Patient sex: M
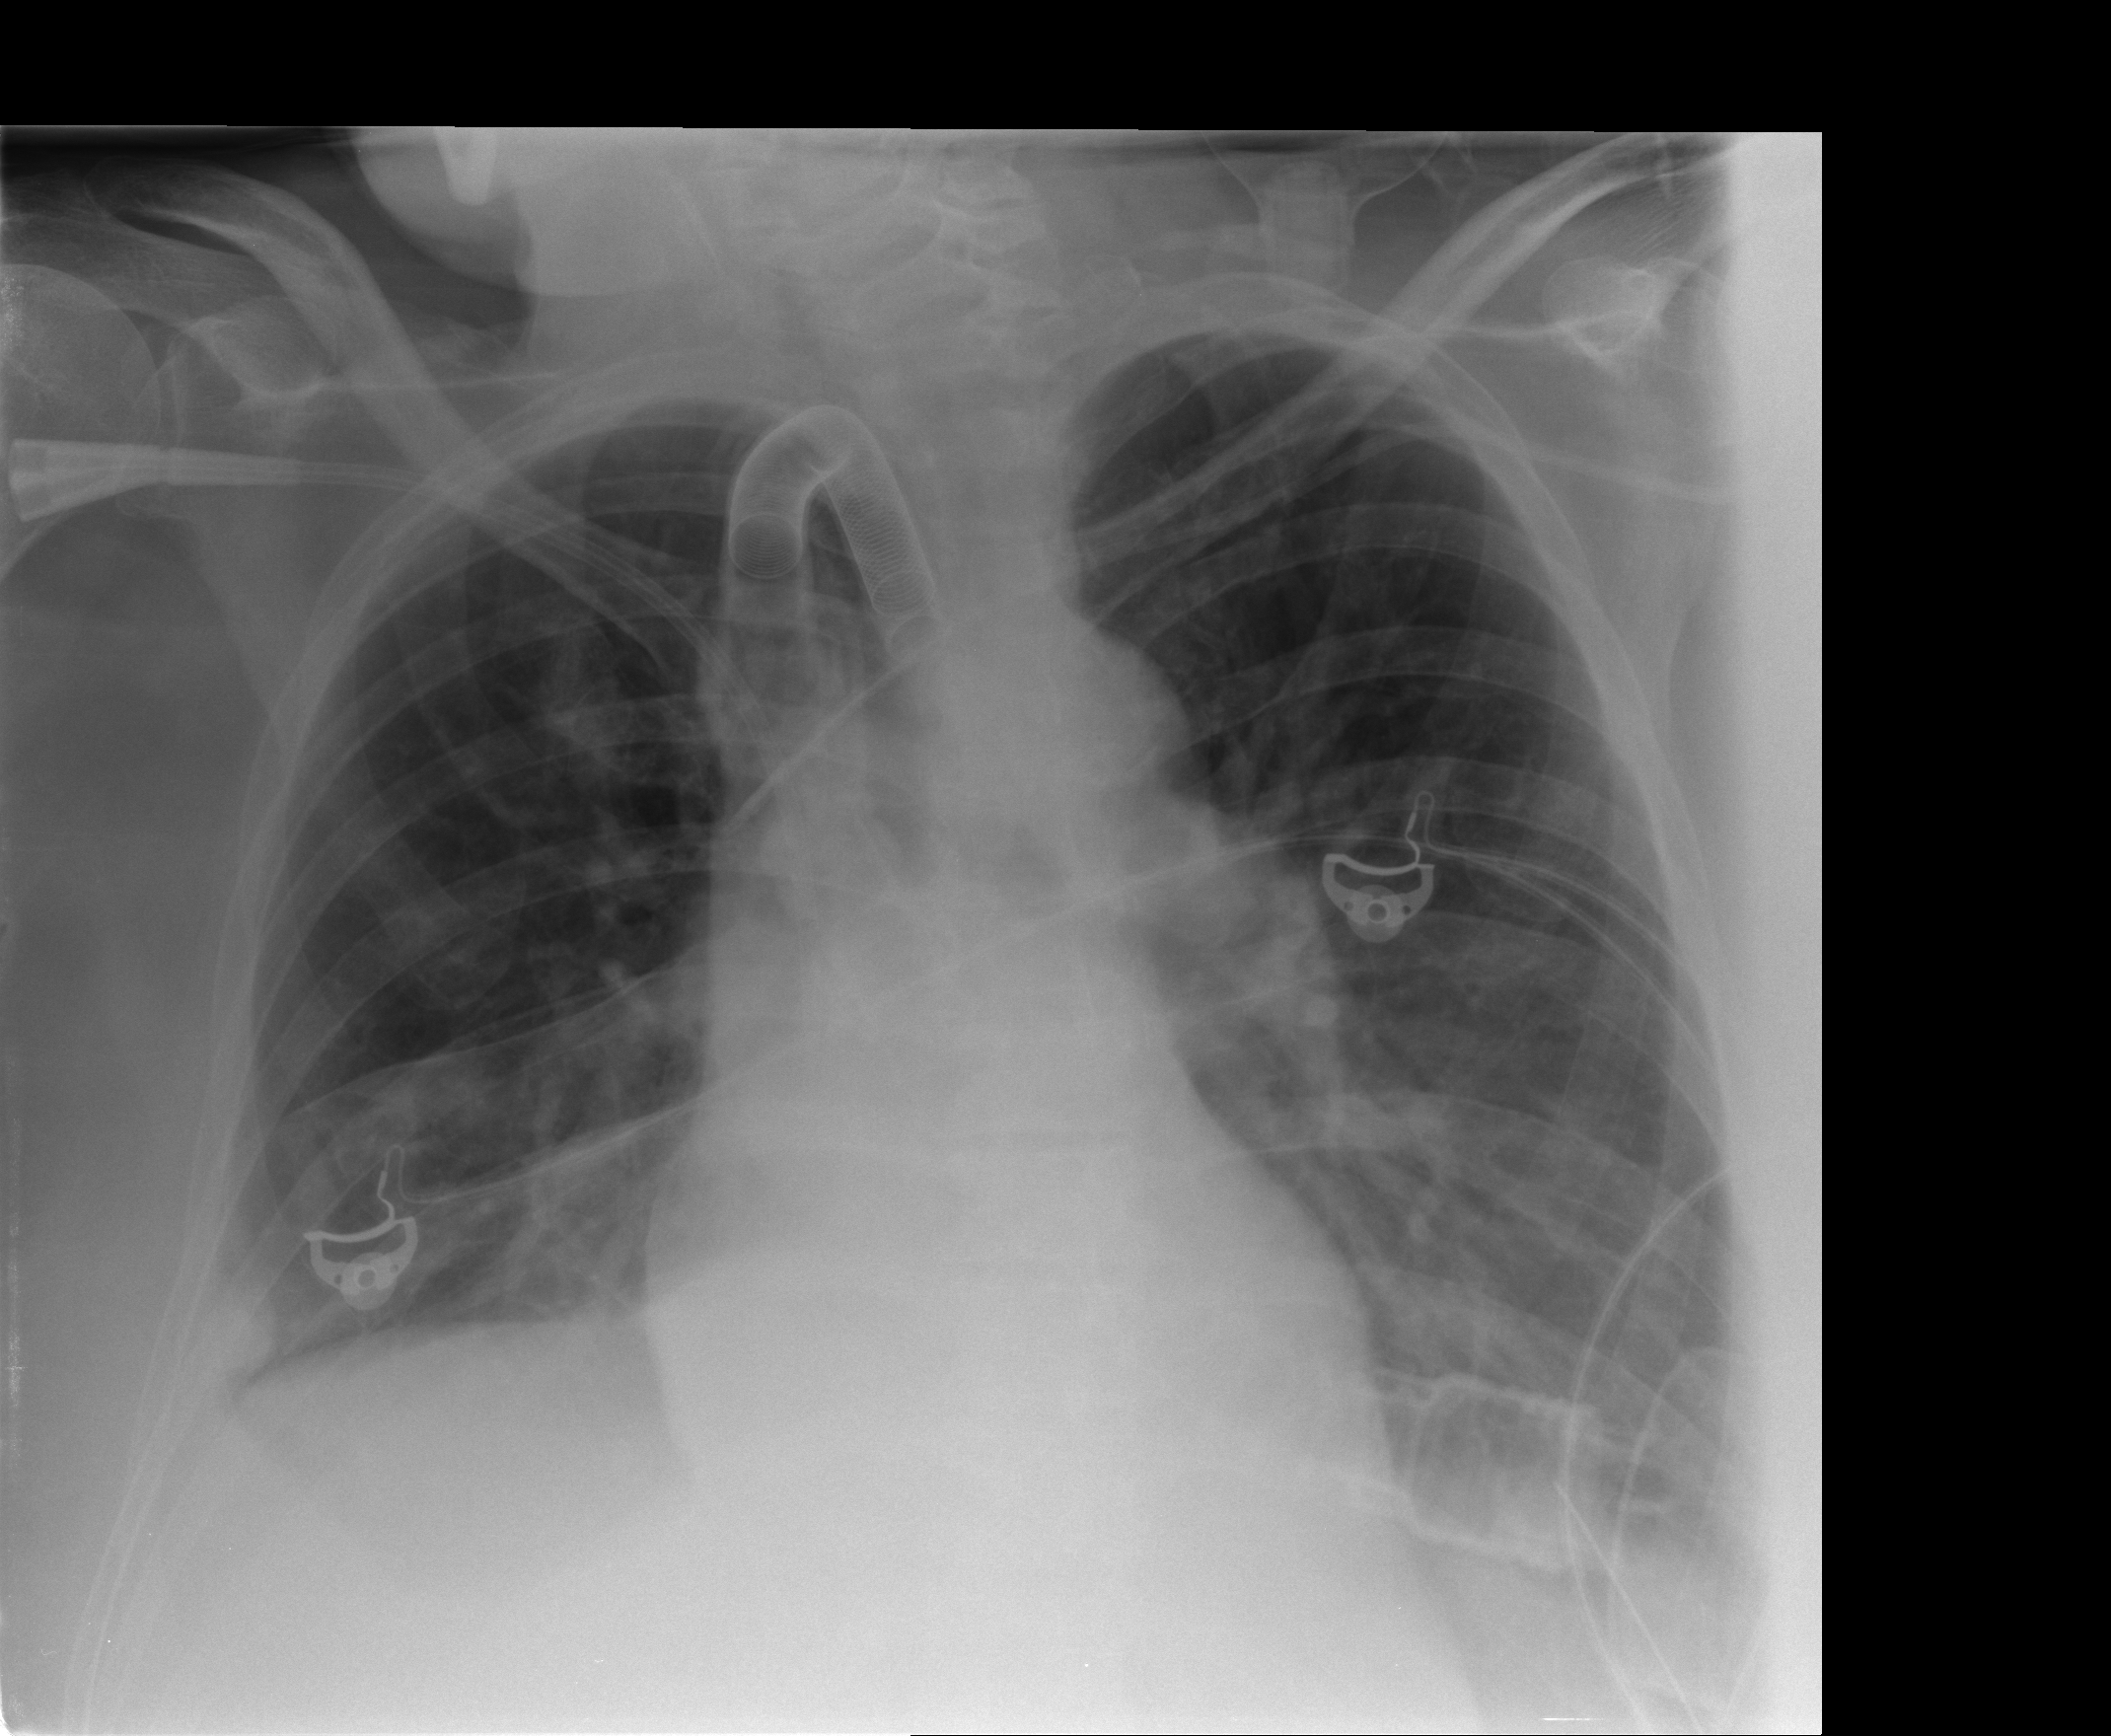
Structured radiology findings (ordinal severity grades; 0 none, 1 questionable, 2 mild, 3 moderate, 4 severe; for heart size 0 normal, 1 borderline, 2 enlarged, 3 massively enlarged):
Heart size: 0
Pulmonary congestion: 1
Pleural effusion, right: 2
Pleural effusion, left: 2
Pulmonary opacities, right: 0
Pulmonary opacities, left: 0
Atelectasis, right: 2
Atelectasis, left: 2